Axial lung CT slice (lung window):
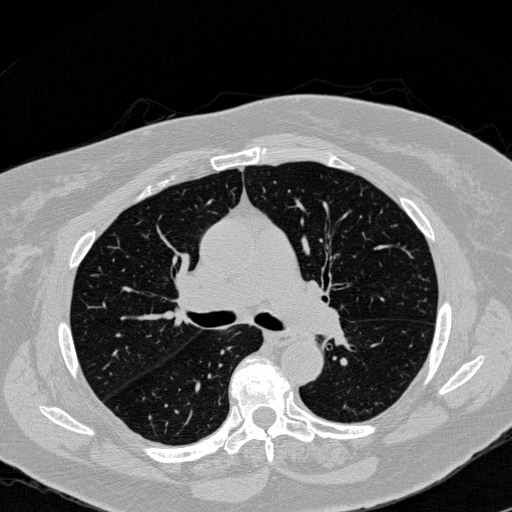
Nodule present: no